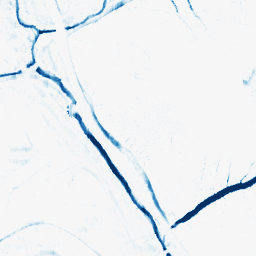
Category: morphological
Decomposition family: morphological_ellipse
Decomposition parameters: operation: closing
width: 10
height: 5
Upsampling method: lanczos
Upsampling parameters: scale: 2
Upsampling scale: 2